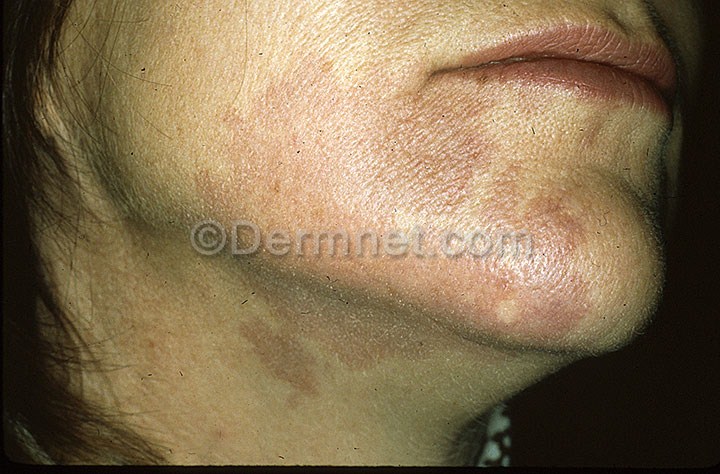
Disease: Vascular Tumors